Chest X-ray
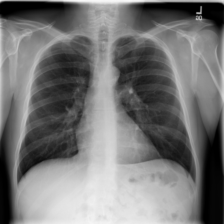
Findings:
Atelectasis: negative
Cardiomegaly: negative
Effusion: negative
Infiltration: negative
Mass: negative
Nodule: negative
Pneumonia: negative
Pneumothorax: negative
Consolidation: negative
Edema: negative
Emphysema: negative
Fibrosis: negative
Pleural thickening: negative
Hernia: negative